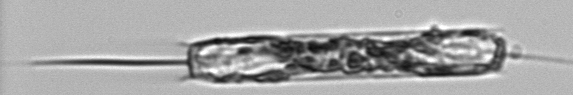
Label: Ditylum_brightwellii